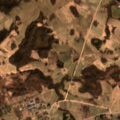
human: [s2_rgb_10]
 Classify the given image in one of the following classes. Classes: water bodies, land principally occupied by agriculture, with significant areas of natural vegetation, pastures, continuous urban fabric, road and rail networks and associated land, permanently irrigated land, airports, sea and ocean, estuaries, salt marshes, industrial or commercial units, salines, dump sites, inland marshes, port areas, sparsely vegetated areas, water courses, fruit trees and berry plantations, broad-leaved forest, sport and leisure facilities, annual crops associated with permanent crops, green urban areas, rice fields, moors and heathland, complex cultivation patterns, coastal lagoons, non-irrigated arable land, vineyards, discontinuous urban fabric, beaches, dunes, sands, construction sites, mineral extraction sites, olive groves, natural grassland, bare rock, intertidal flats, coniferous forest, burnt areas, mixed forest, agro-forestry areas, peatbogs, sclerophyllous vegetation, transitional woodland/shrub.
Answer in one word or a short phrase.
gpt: non-irrigated arable land, complex cultivation patterns, land principally occupied by agriculture, with significant areas of natural vegetation, broad-leaved forest, transitional woodland/shrub